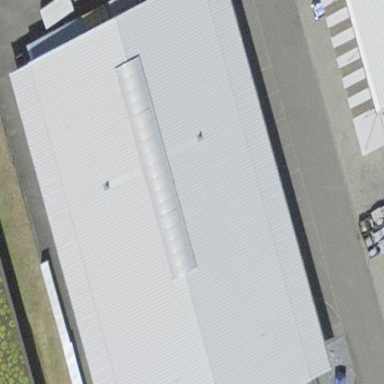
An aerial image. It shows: Industrial building.